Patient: sex M, age 47
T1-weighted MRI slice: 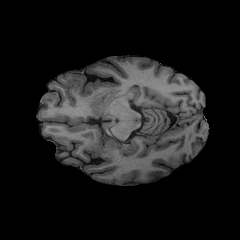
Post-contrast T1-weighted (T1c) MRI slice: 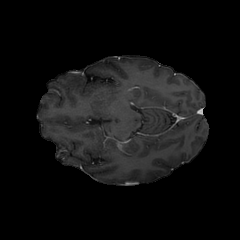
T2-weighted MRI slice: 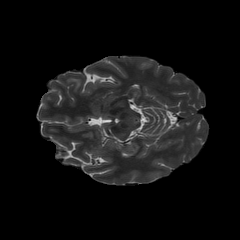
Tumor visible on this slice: yes
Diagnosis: Glioblastoma, IDH-wildtype
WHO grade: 4